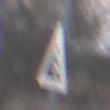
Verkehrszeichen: SteinschlagLinks
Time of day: SunriseSunset
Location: Outdoor (Nature)
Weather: Clear
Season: NotSpecified
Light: Natural